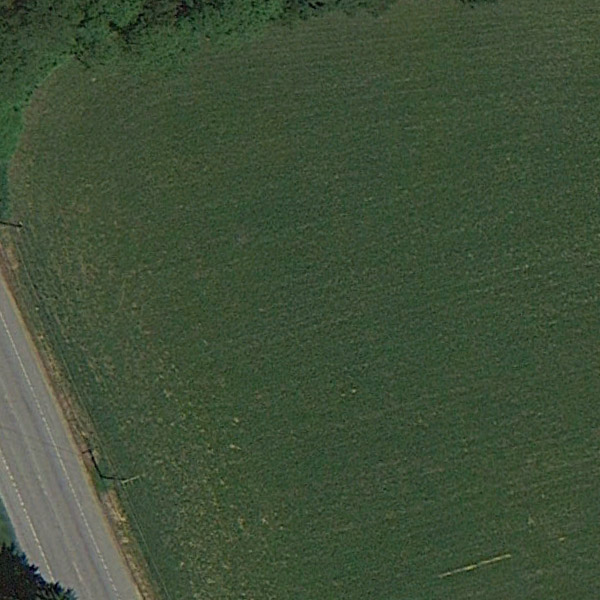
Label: Meadow